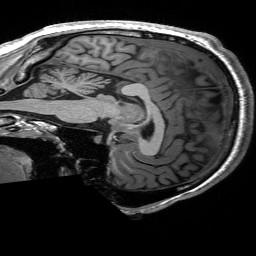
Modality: T1w
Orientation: sagittal
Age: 25
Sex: male
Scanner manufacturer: siemens
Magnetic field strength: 3 T
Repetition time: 2.53 s
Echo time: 0.00227 s